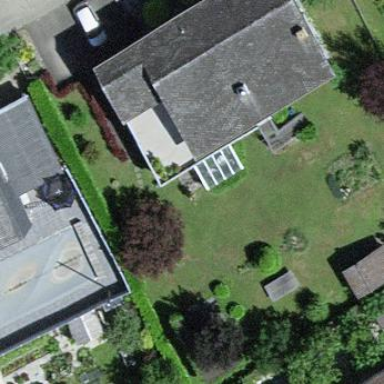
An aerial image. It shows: Simple house.